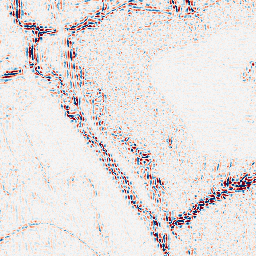
Category: wavelet
Decomposition family: wavelet_dwt
Decomposition parameters: wavelet: coif2
level: 2
Upsampling method: quadratic
Upsampling parameters: scale: 4
Upsampling scale: 4